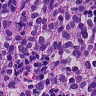
Metastatic tissue present: yes